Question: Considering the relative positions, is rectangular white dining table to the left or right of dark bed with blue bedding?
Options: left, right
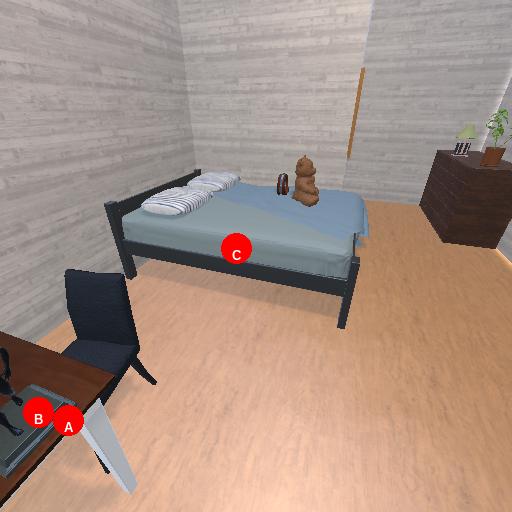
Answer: left